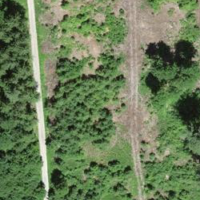
EUNIS habitat code: 43
Species observed at this site:
Platanthera bifolia